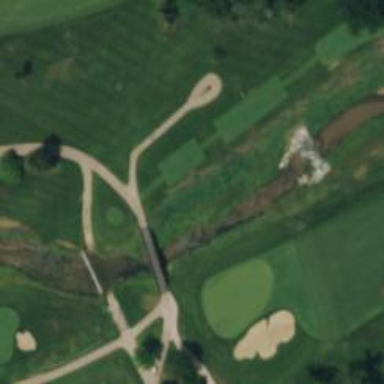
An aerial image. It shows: Well-maintained golf cart path marked as grade1 track.